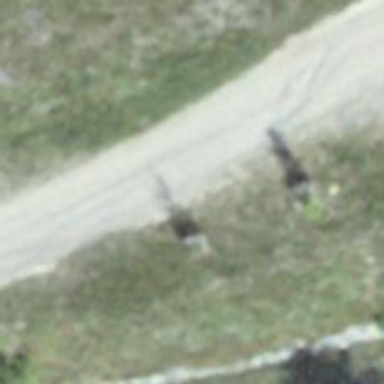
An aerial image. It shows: Gravel track with grade2 tracktype.